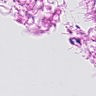
Metastatic tissue present: no